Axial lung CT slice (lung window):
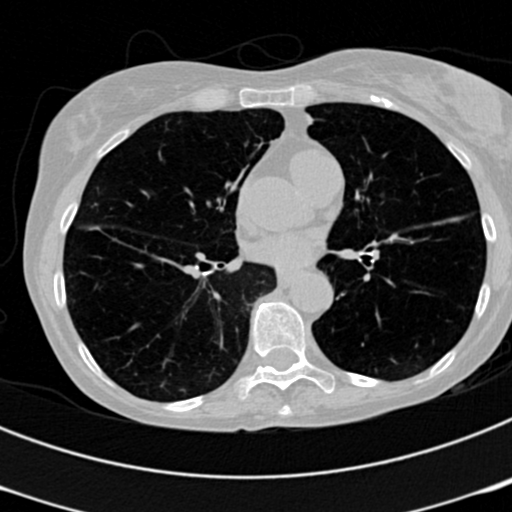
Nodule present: no